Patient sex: F
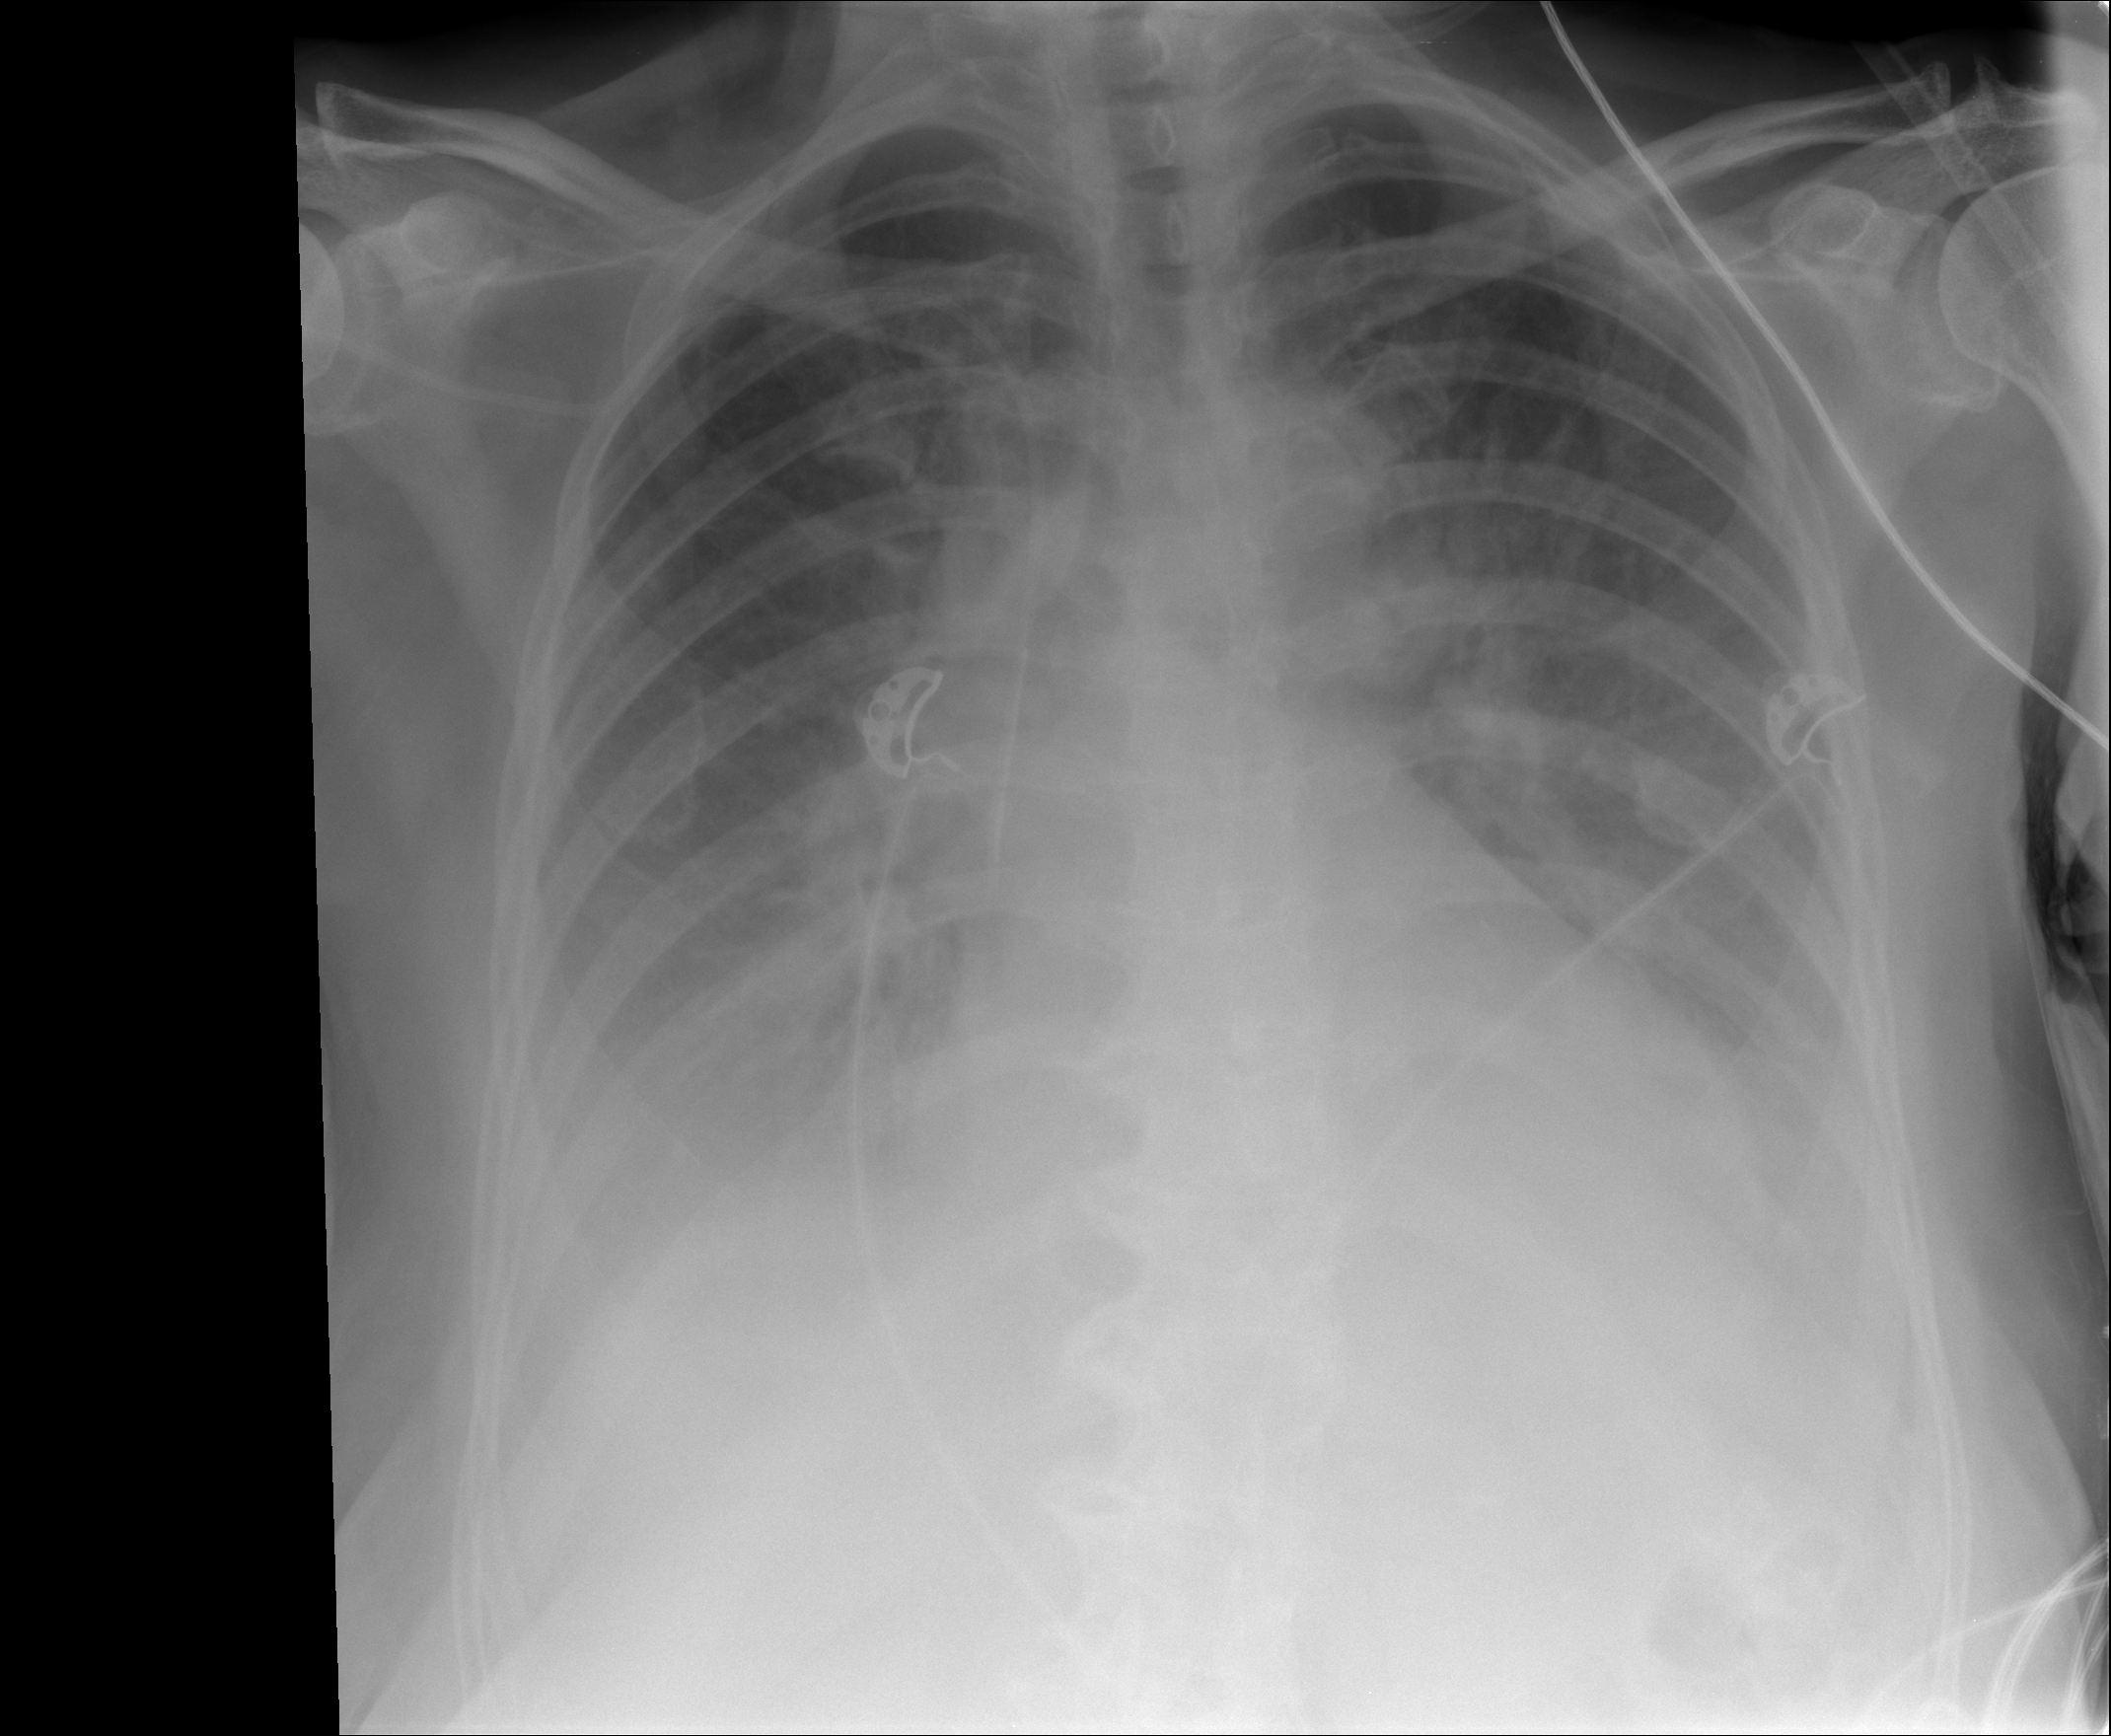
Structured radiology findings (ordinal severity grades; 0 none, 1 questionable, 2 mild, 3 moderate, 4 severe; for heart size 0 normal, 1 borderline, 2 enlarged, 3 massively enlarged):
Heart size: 0
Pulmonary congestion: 1
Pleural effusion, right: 2
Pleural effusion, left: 2
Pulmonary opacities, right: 0
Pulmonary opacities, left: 0
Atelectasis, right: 2
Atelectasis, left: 2